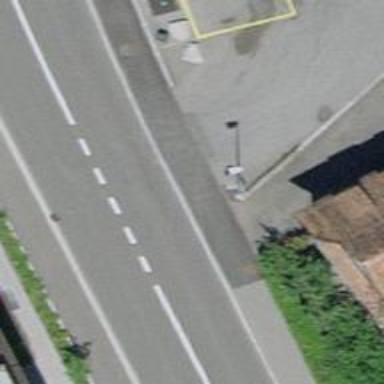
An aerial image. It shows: Uncontrolled zebra crossing on the road.